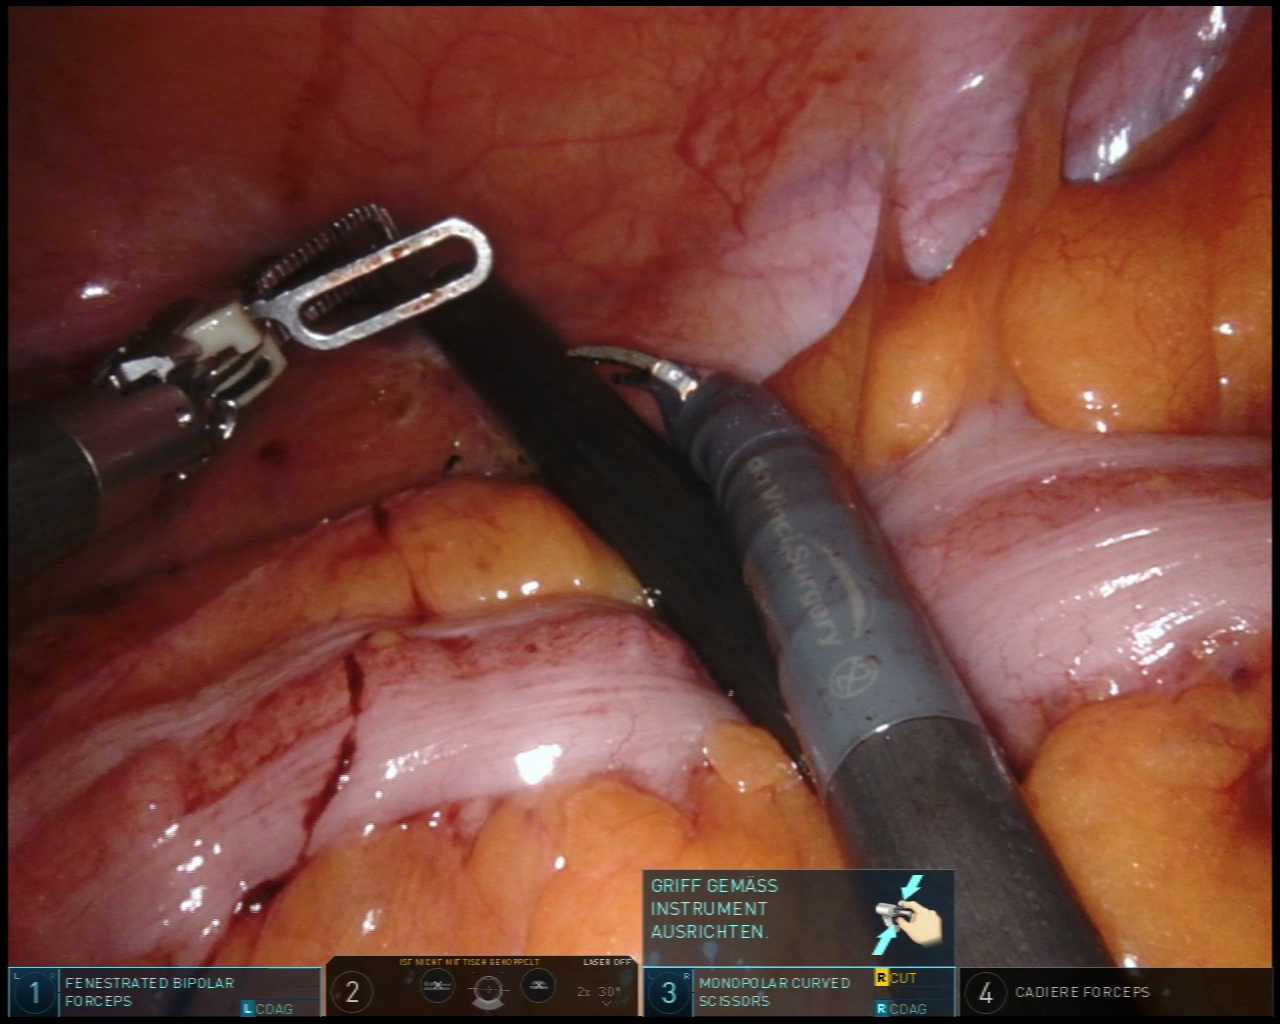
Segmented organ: colon
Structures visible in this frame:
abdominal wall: yes
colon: yes
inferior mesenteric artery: no
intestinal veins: no
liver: no
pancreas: no
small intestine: no
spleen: no
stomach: no
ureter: no
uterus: no
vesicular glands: no